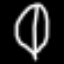
Label: leaf